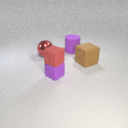
small purple rubber cube below small red rubber cube